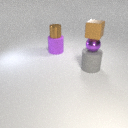
large gray rubber cylinder below small purple metal sphere